Interaction volume radius: 5 \u00c5
Interaction volume height: 25 \u00c5
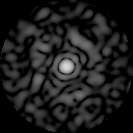
Disorder parameter: 0.8243